Question: I'm trying to determine the 'right' way to solve this problem.
I have a menu with sub-menu's. I want to animate (using jQuery transitions) a slide-up & a slide-down effect when my route changes.
I understand I shouldn't manipulate my DOM from my controller as this is a bad-practice. Should I be using directives that listen to route changes? Services?
(example)
'''
ul
li
li
li
ul
li
li
'''

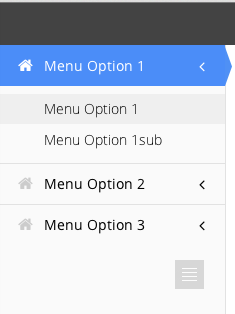
Answer: You should take a look at ngAnimate. There is a tutorial <URL>
You will then be able to specify animations decleratively on elements that should be animated.
For example you might specify "enter" and "leave" animations on a element that is dynamically shown/hidden based on a value in the scope. Animations can then be specified in CSS3 (recommended), or using jQuery, mootools and other libraries.
'''
<li ng-repeat="item in parent.items" ng-animate="'slide'" ng-show="parent.open">{{item.text}}</li>
'''
This API is deprecated but it is a even better API and and similar approach. Read more about it here: <URL>.